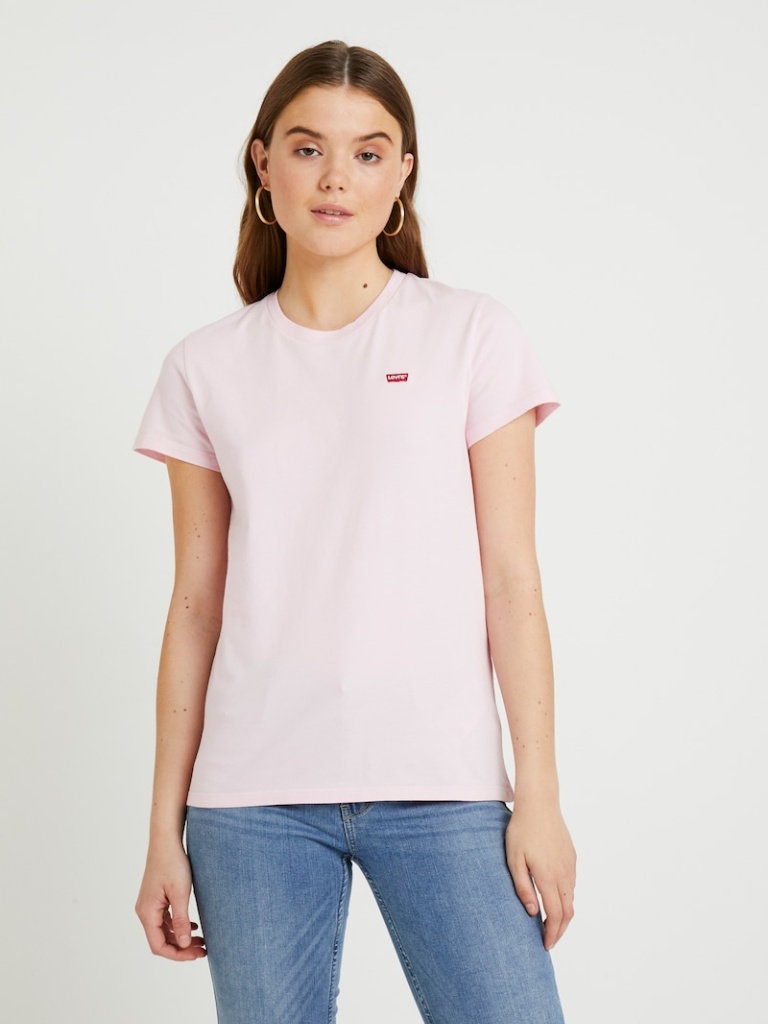
cotton relaxed short sleeve hip length Untucked crew t-shirt